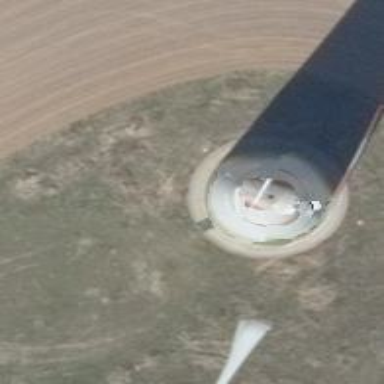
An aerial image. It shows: Wind generator powered by horizontal axis wind turbine.